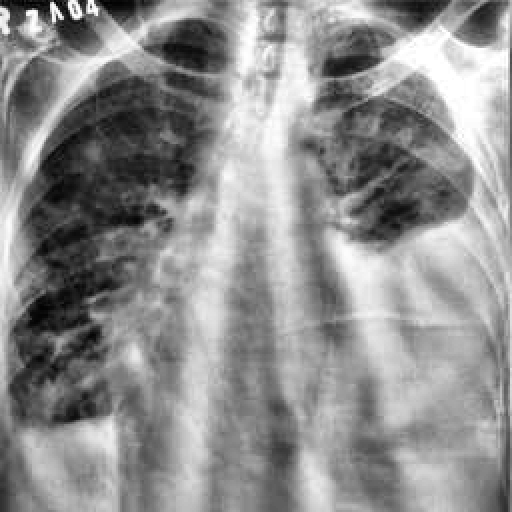
Finding: TUBERCULOSIS